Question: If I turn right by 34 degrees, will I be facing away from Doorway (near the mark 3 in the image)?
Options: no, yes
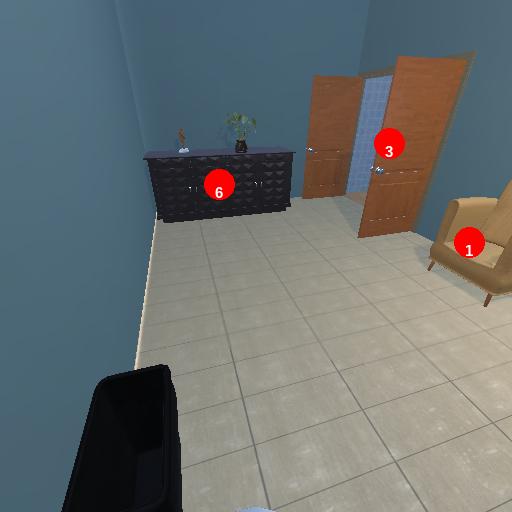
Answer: no